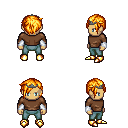
a pixel art fantasy rpg character, male body template, human, tanned skin, brown long-sleeve shirt, teal pants, light blonde pixie cut hairstyle, iron tiara, white cloth bracers, gold boots, four views (front, back, left, right), 2x2 character sprite sheet, small pixel art, hard edges, no anti-aliasing